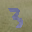
Label: 3